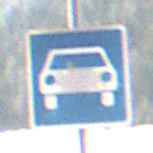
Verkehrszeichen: Kraftfahrstrasse
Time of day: Midday
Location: Outdoor (Nature)
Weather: PartlyCloudy
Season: NotSpecified
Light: Natural